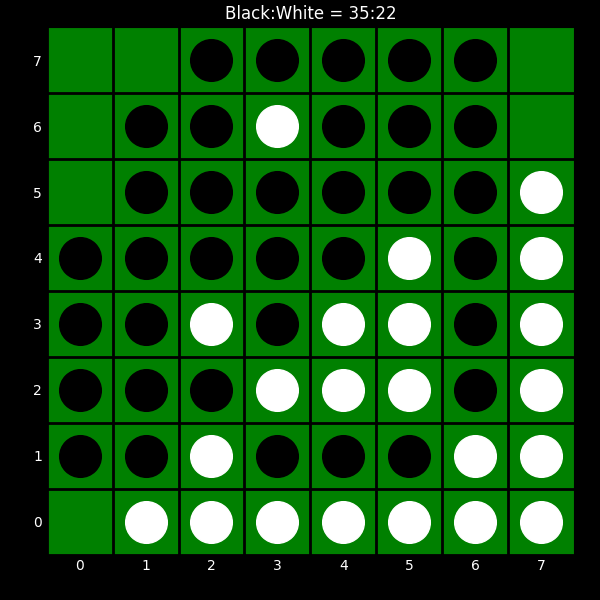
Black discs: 35
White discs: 22